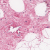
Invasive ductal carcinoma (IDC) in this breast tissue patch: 0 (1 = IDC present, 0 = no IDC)